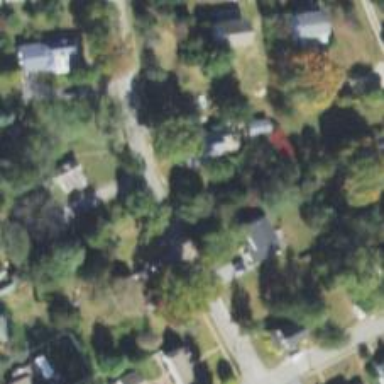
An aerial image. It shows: Neighborhood.